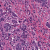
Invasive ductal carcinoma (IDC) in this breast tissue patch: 1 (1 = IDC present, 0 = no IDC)